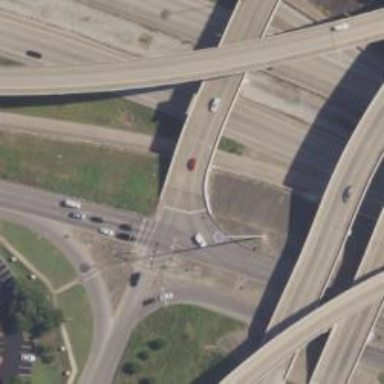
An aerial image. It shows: There is secondary road bridge with frontage road.